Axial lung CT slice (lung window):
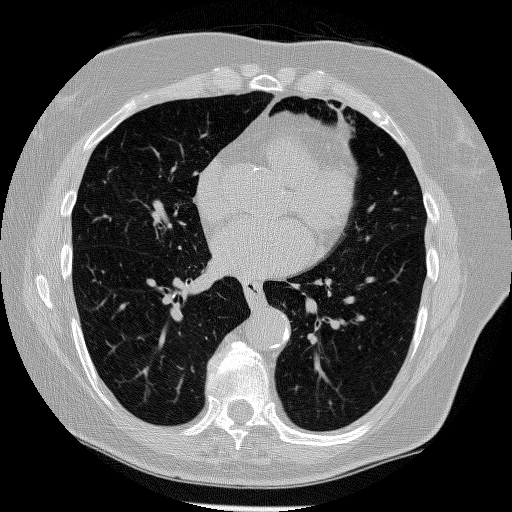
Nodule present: no